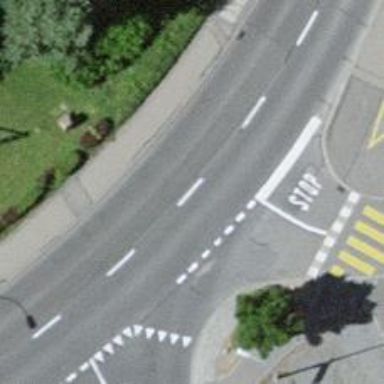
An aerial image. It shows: Secondary road with separate sidewalks on both sides.